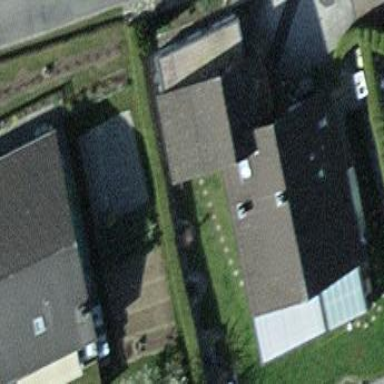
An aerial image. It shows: Residential building.